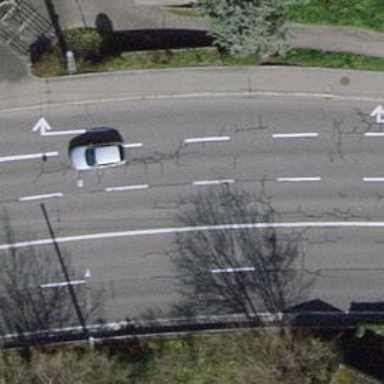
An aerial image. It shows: Primary highway with trolley wires overhead. The surface of the road is asphalt.